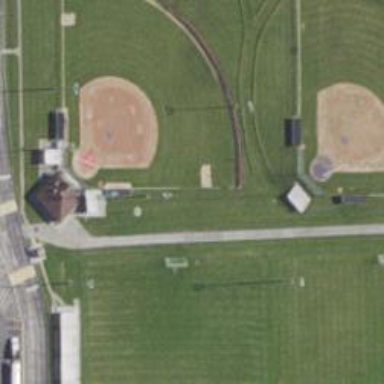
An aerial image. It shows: Softball pitch for leisure land activities.